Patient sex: F
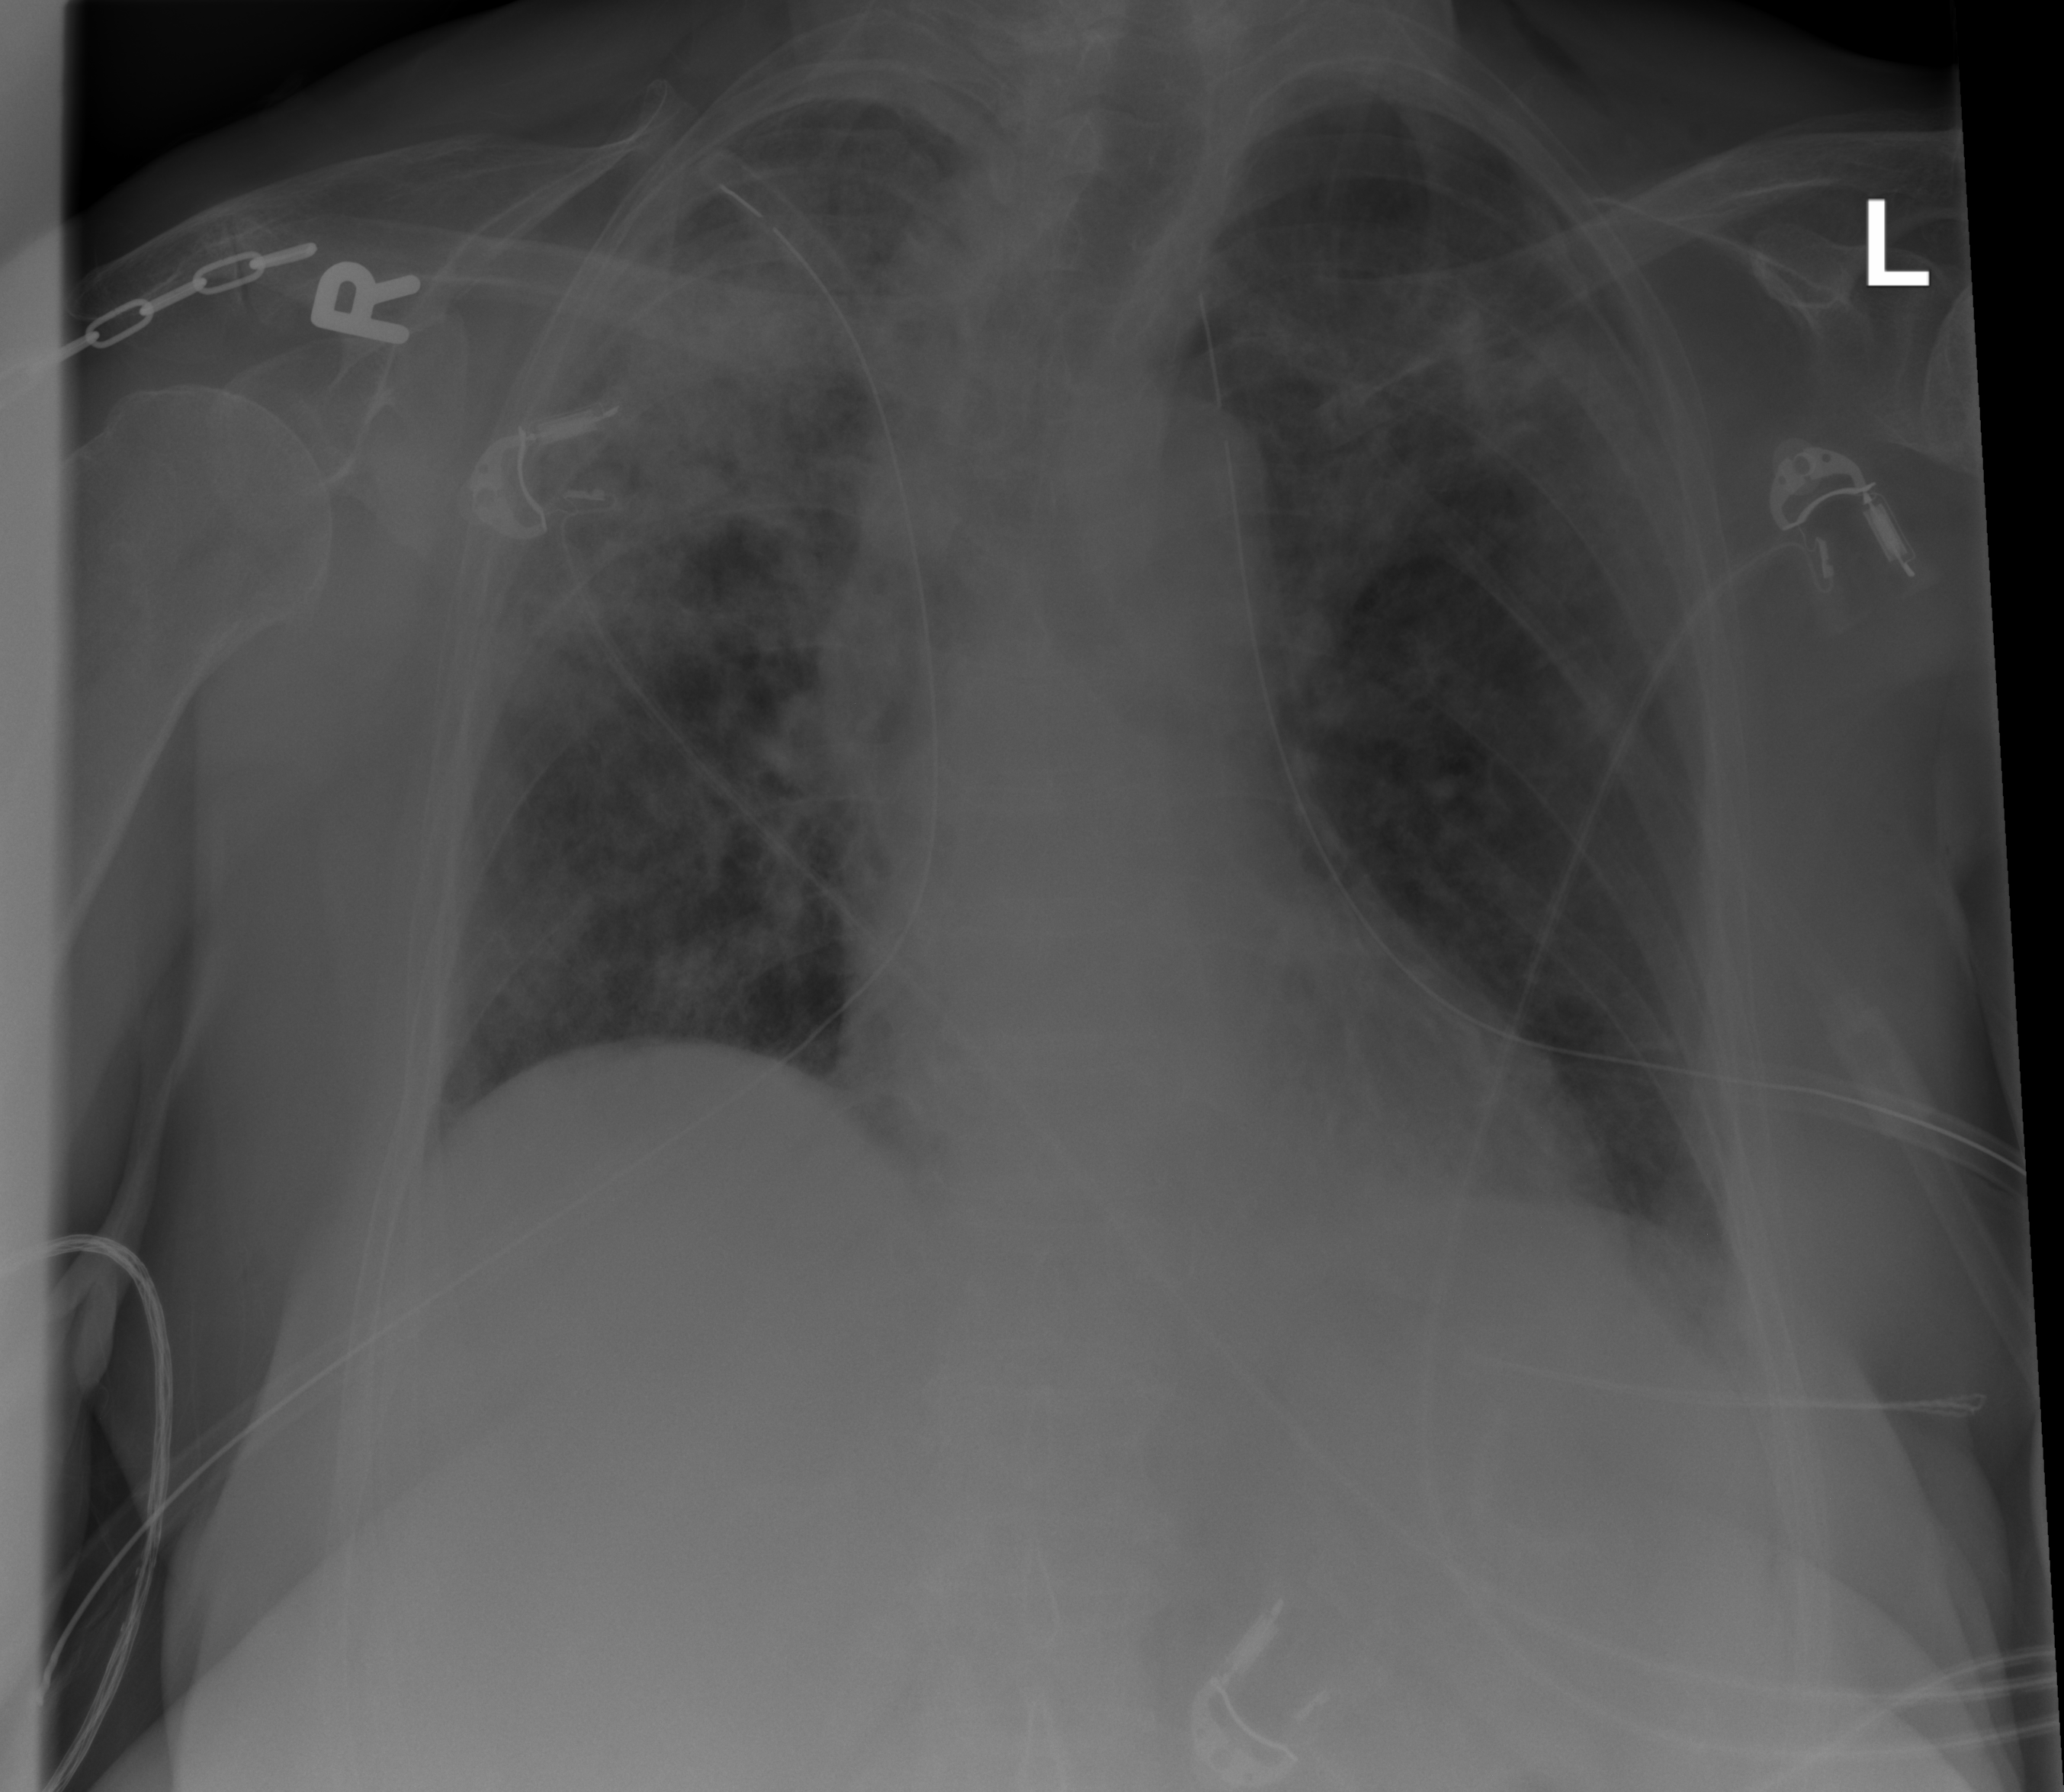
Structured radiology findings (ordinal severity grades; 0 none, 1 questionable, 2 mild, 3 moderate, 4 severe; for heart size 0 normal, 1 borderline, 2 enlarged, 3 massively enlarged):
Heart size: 0
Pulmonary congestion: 0
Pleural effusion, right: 0
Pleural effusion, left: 1
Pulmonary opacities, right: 3
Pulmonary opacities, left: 2
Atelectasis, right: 2
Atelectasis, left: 1